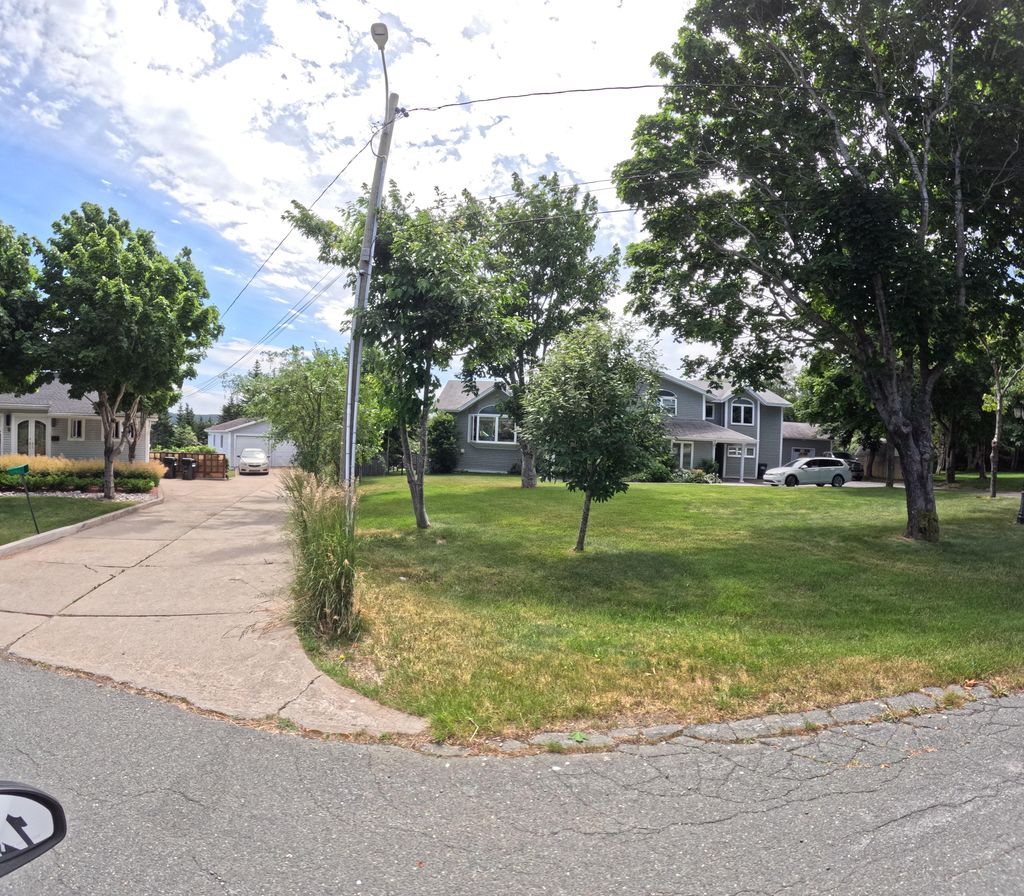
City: st_johns